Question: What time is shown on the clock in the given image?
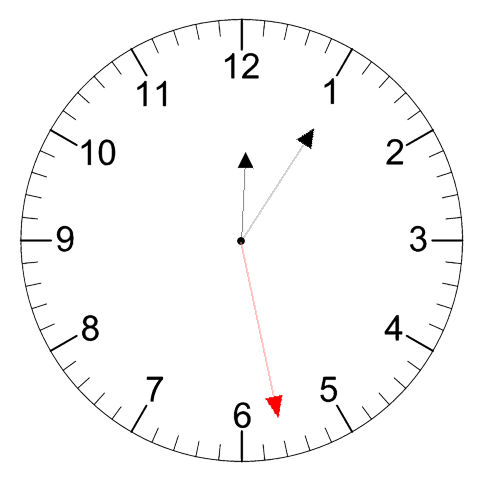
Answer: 12:05:28